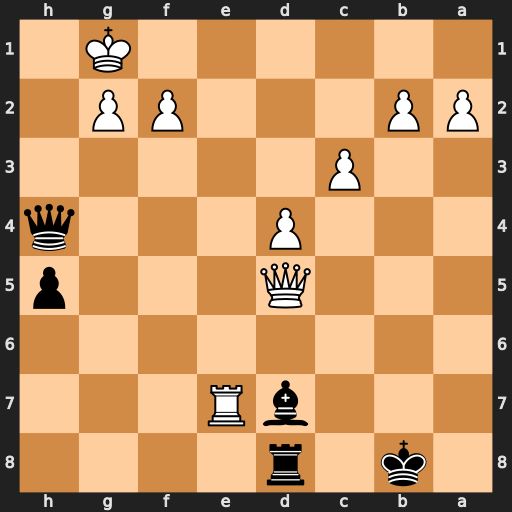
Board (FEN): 1k1r4/3bR3/8/3Q3p/3P3q/2P5/PP3PP1/6K1
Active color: b
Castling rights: -
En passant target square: -
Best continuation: Qxe7 Qe5+ Qxe5